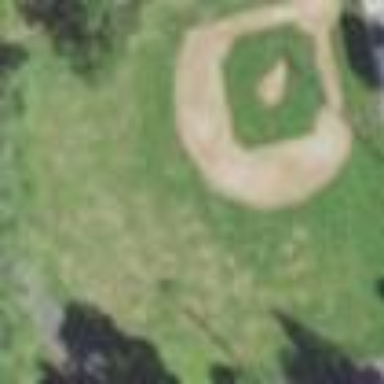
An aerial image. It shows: Grass pitch designated for baseball.